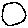
Label: circle